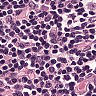
Metastatic tissue present: no